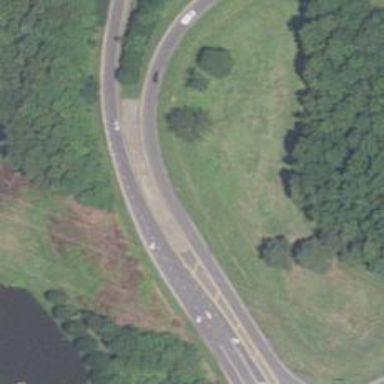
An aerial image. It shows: Primary link highway with asphalt surface.